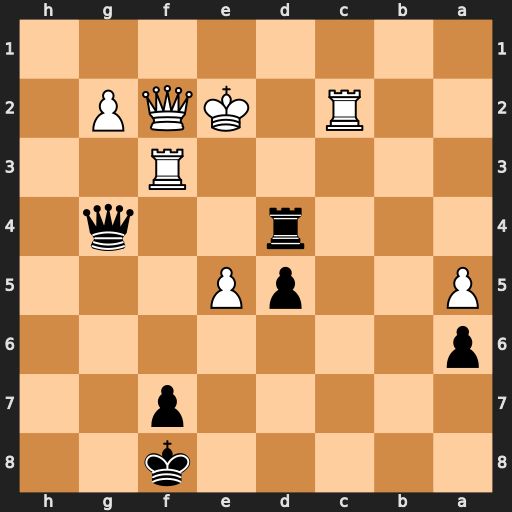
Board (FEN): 5k2/5p2/p7/P2pP3/3r2q1/5R2/2R1KQP1/8
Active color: b
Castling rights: -
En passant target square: -
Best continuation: Qe4+ Re3 Qxc2+